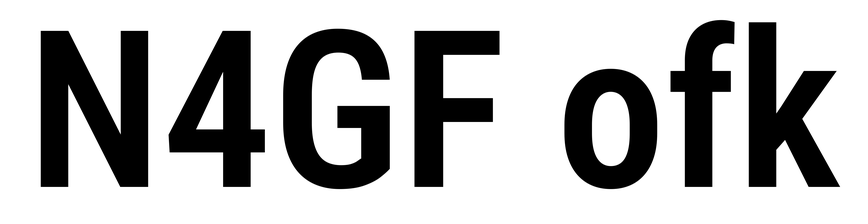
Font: Roboto_Condensed_SemiBold